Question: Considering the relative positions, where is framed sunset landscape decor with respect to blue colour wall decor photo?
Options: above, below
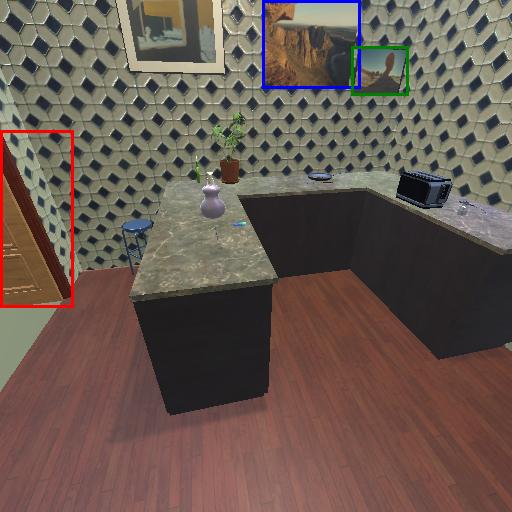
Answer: above